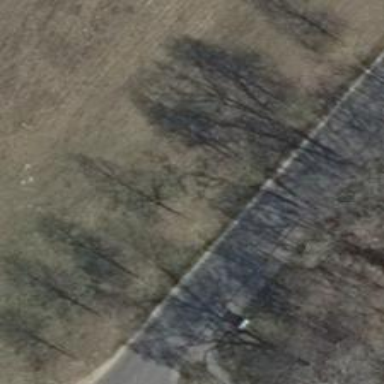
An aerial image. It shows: Avenue of trees.